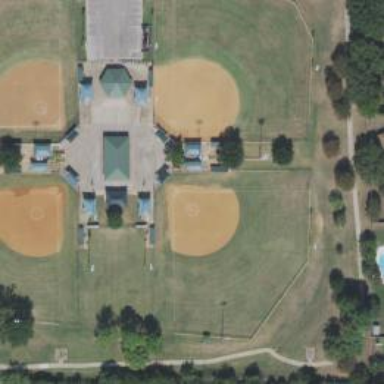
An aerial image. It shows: Baseball pitch for leisure and sports activities.